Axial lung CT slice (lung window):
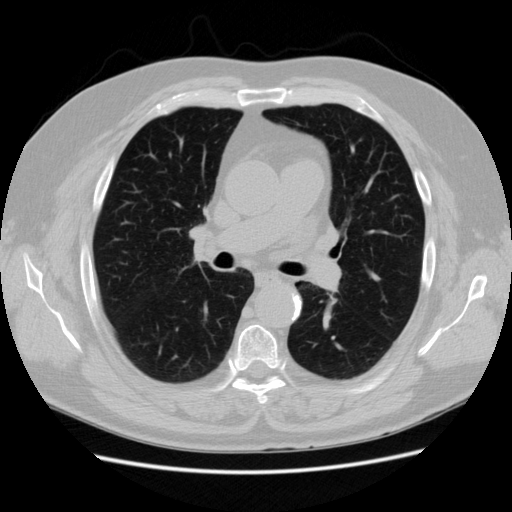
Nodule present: no